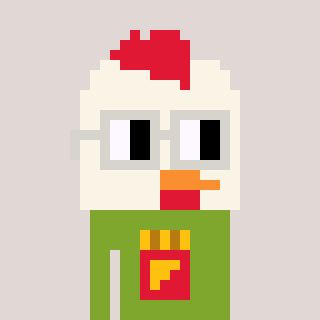
a pixel art character with square light gray glasses, a chicken-shaped head and a slimegreen-colored body on a warm background